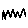
Label: zigzag